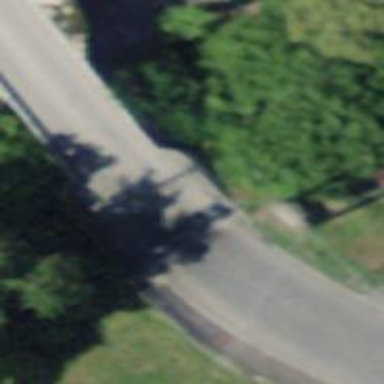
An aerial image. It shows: Unclassified road with bridge.